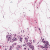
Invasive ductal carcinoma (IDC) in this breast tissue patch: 0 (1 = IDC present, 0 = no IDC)